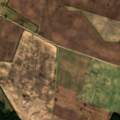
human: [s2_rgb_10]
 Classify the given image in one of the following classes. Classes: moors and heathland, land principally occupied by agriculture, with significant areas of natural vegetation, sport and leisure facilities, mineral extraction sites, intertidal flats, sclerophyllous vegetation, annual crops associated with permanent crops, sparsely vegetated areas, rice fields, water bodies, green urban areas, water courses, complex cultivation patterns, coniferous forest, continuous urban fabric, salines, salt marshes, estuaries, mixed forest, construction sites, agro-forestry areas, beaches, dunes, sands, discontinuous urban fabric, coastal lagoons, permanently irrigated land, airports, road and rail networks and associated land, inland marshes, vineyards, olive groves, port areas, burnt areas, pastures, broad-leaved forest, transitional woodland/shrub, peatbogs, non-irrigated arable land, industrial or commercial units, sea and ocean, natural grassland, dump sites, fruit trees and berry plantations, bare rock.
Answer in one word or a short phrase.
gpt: non-irrigated arable land, mixed forest